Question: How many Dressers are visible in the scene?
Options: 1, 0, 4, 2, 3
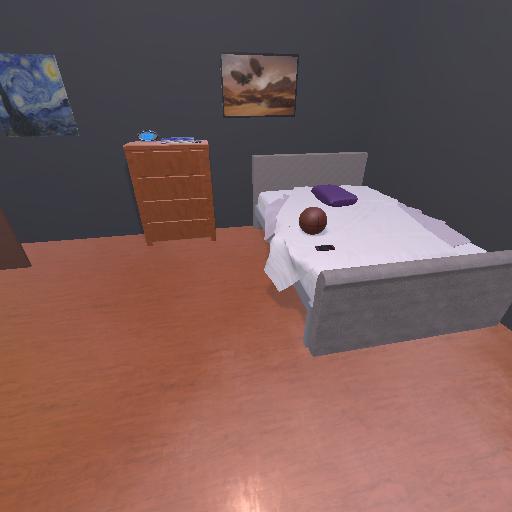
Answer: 1